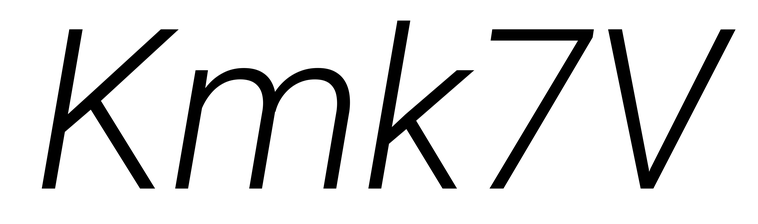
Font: Roboto-Italic_Light_Italic